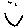
Label: smiley face